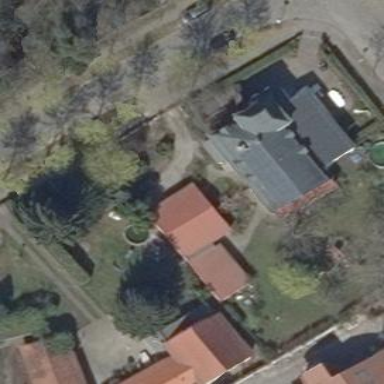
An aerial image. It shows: Garage.